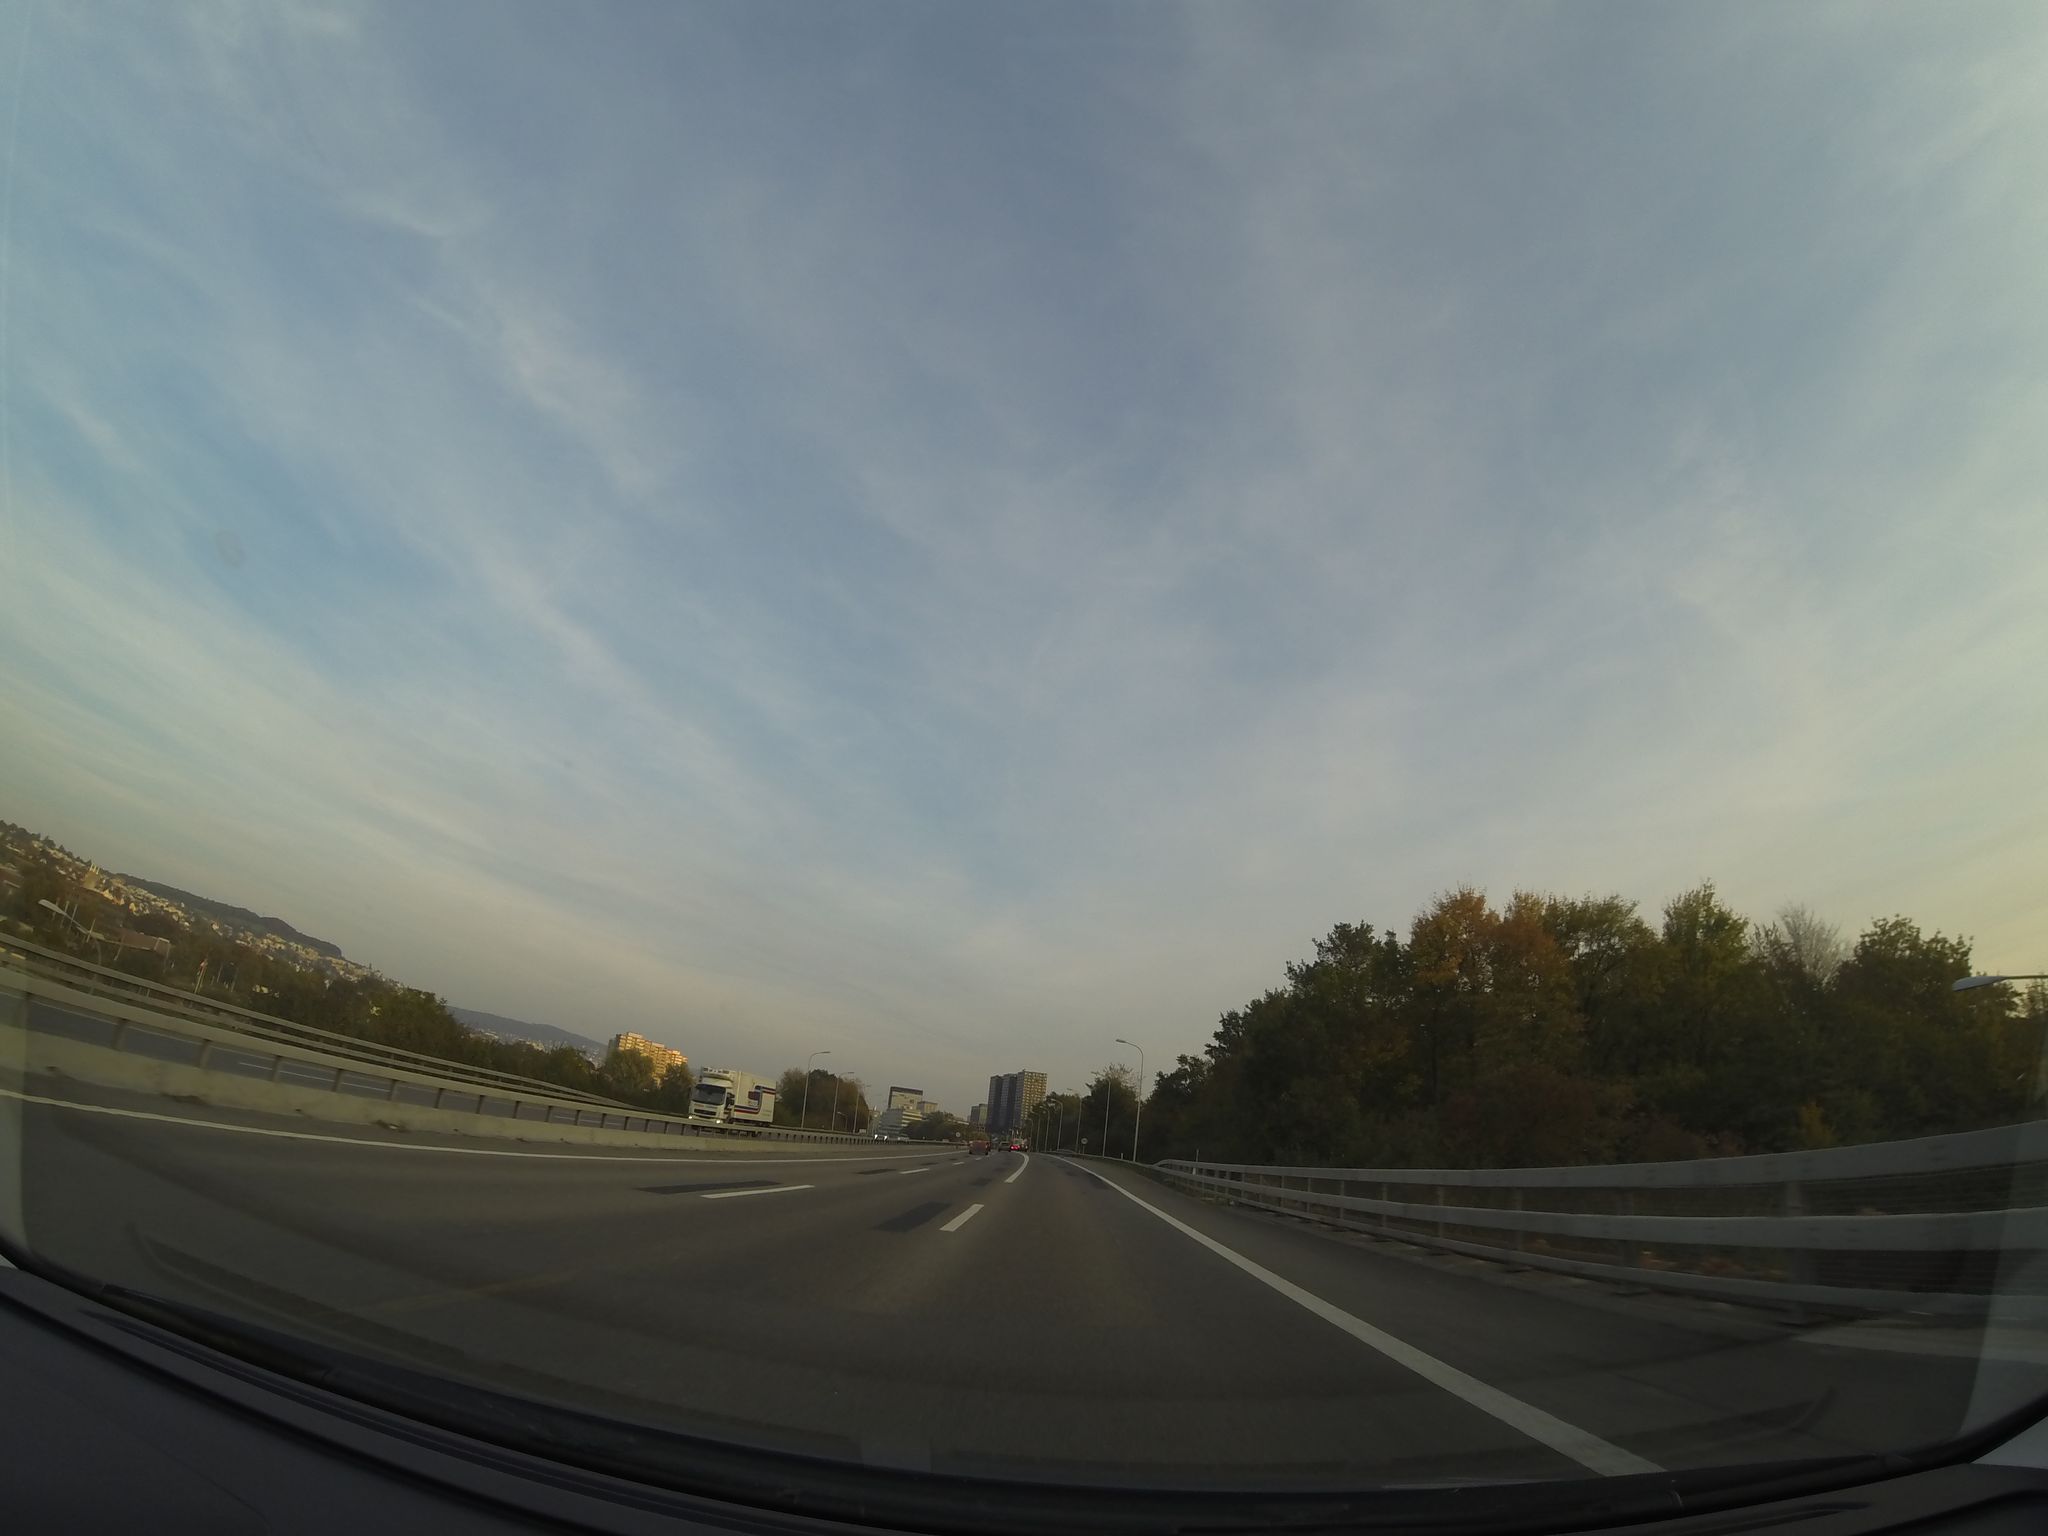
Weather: cloudy
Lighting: day
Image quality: slightly poor
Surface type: driving surface
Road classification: motorway
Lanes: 3, 4
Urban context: urban centre
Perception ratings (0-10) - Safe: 0.34, Lively: 4.05, Beautiful: 4.27, Boring: 5.37, Depressing: 2.77, Wealthy: 2